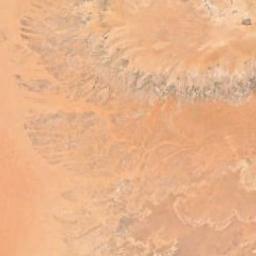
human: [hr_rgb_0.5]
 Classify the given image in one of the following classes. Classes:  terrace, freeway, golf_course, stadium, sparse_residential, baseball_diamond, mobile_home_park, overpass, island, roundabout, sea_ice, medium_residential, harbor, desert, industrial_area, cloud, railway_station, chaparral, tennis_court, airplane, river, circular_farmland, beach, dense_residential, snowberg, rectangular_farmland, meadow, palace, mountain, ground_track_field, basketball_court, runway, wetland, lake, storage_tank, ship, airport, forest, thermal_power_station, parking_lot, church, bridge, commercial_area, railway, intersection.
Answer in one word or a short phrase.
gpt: desert